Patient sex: M
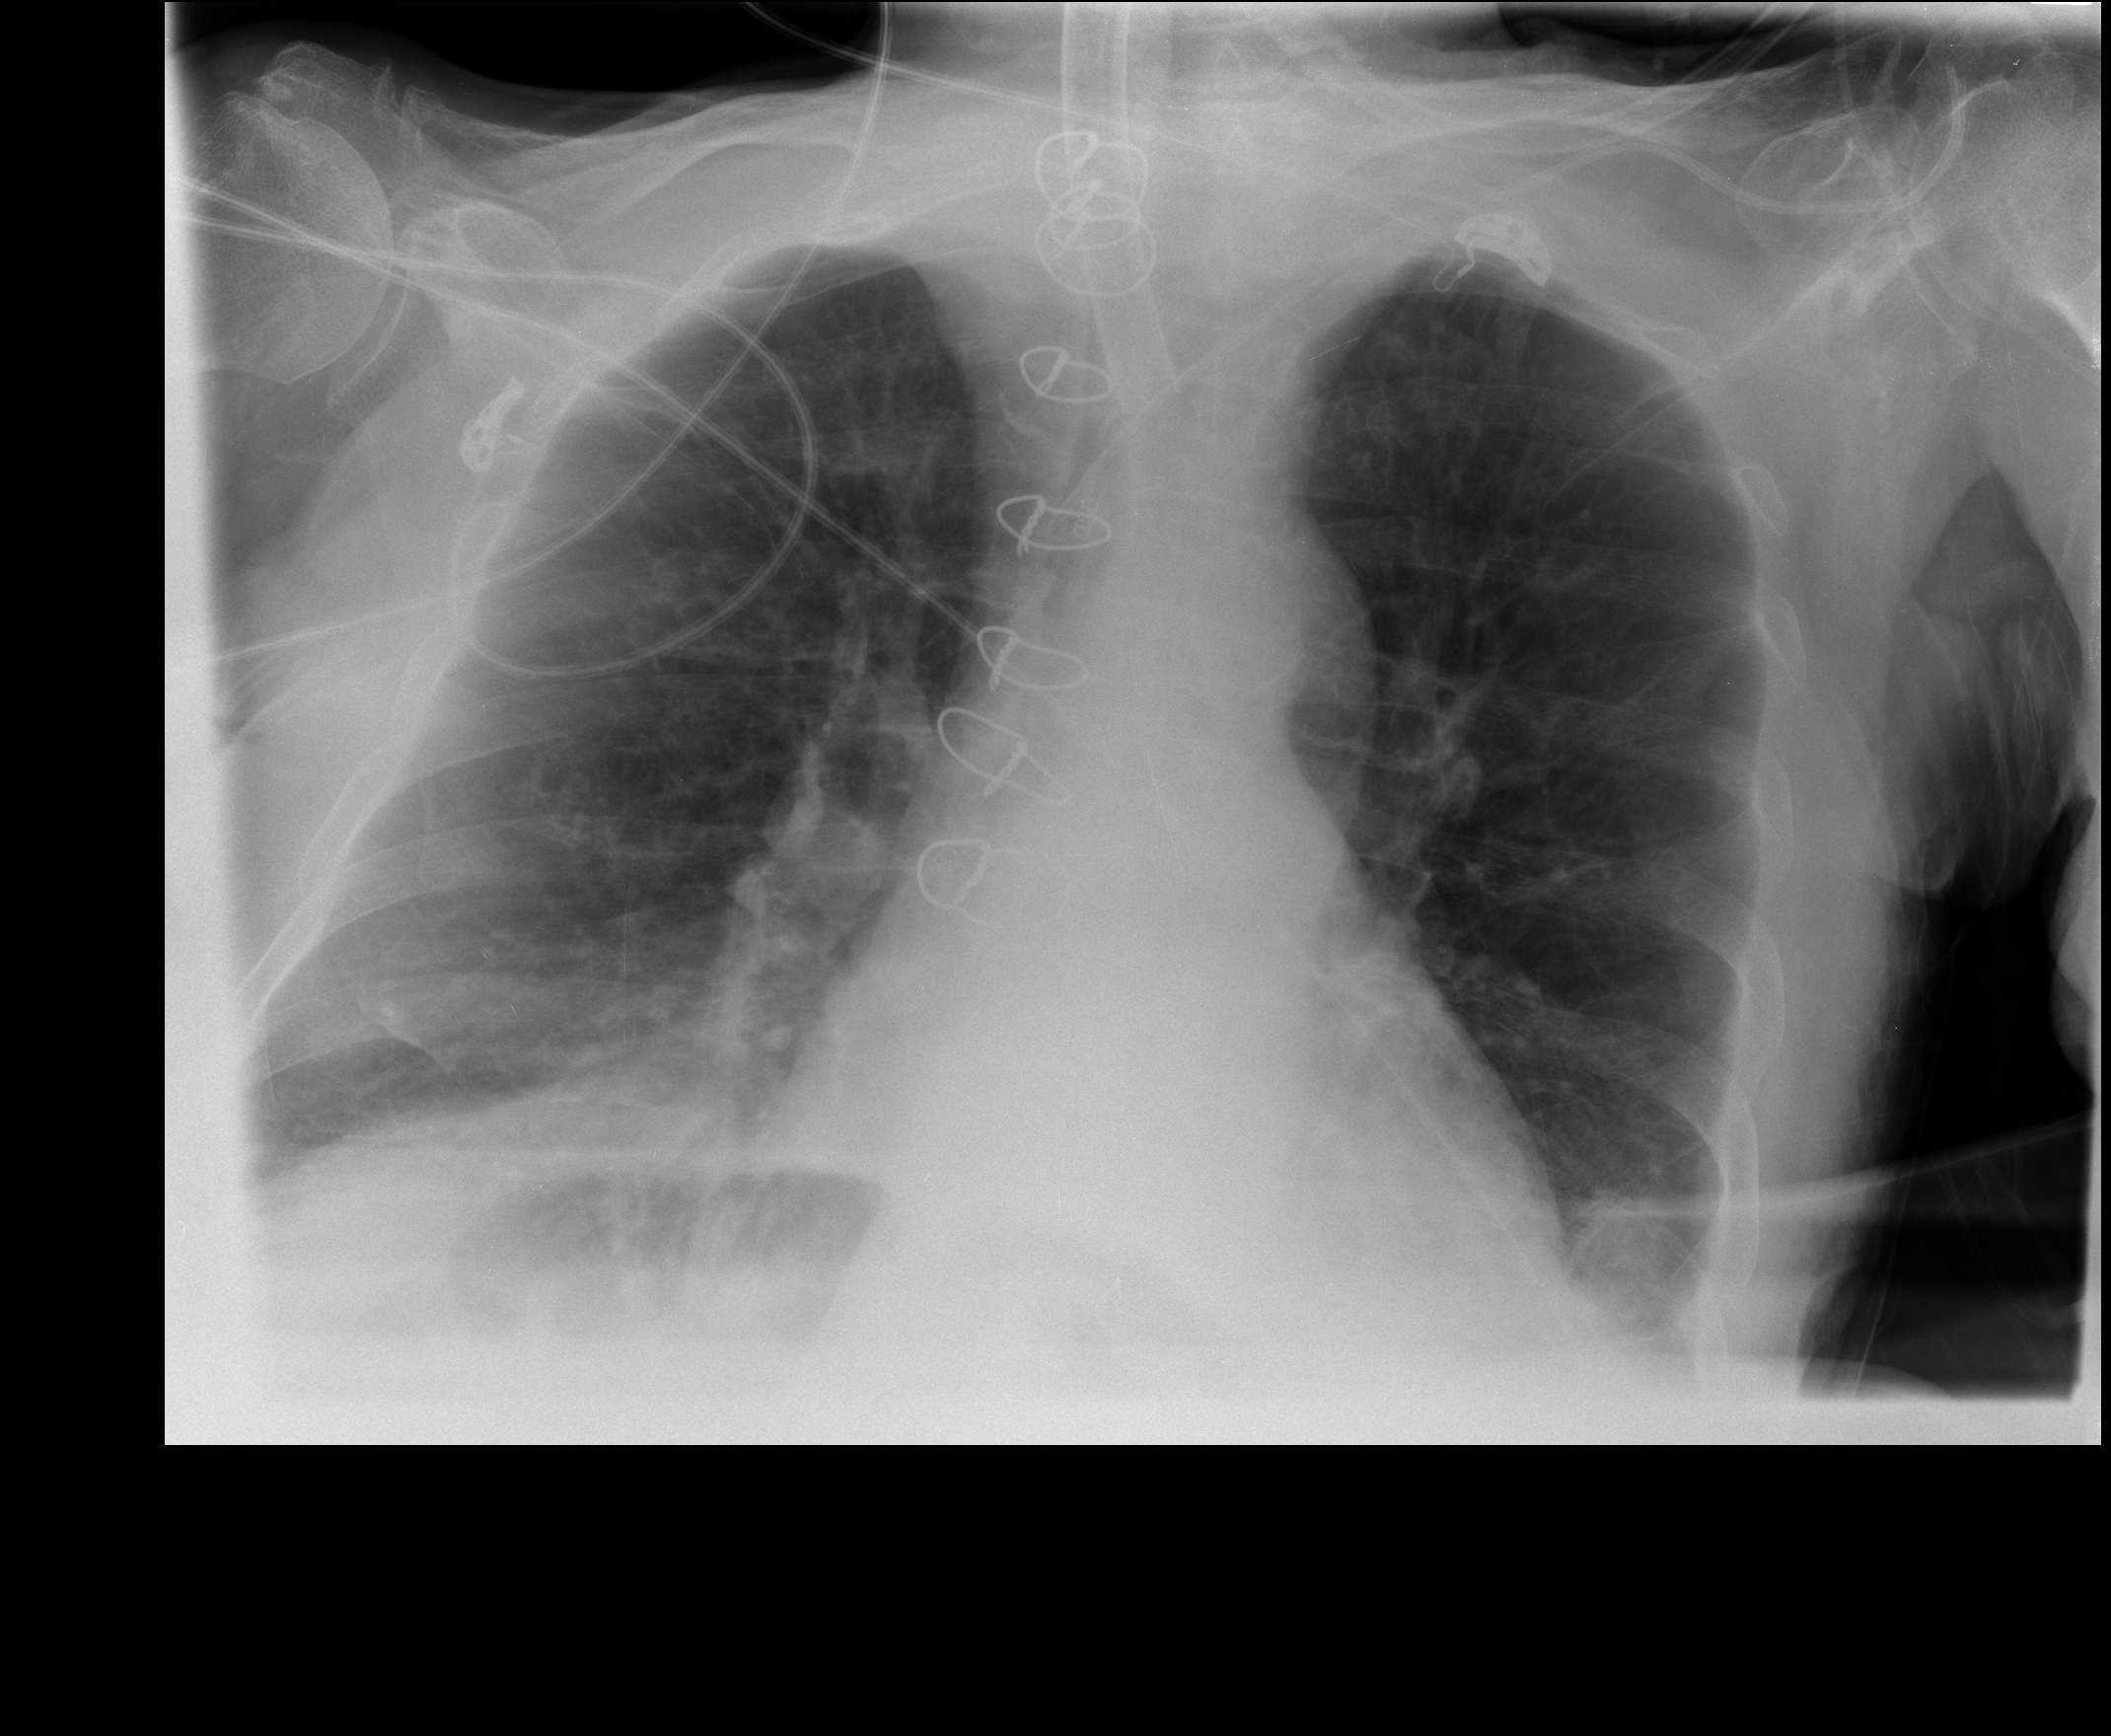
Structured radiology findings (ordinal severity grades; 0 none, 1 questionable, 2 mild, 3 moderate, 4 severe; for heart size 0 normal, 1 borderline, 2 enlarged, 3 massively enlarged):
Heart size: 0
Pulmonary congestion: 2
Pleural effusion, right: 0
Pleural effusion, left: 3
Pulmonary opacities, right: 0
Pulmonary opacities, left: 0
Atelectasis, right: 0
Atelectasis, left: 2